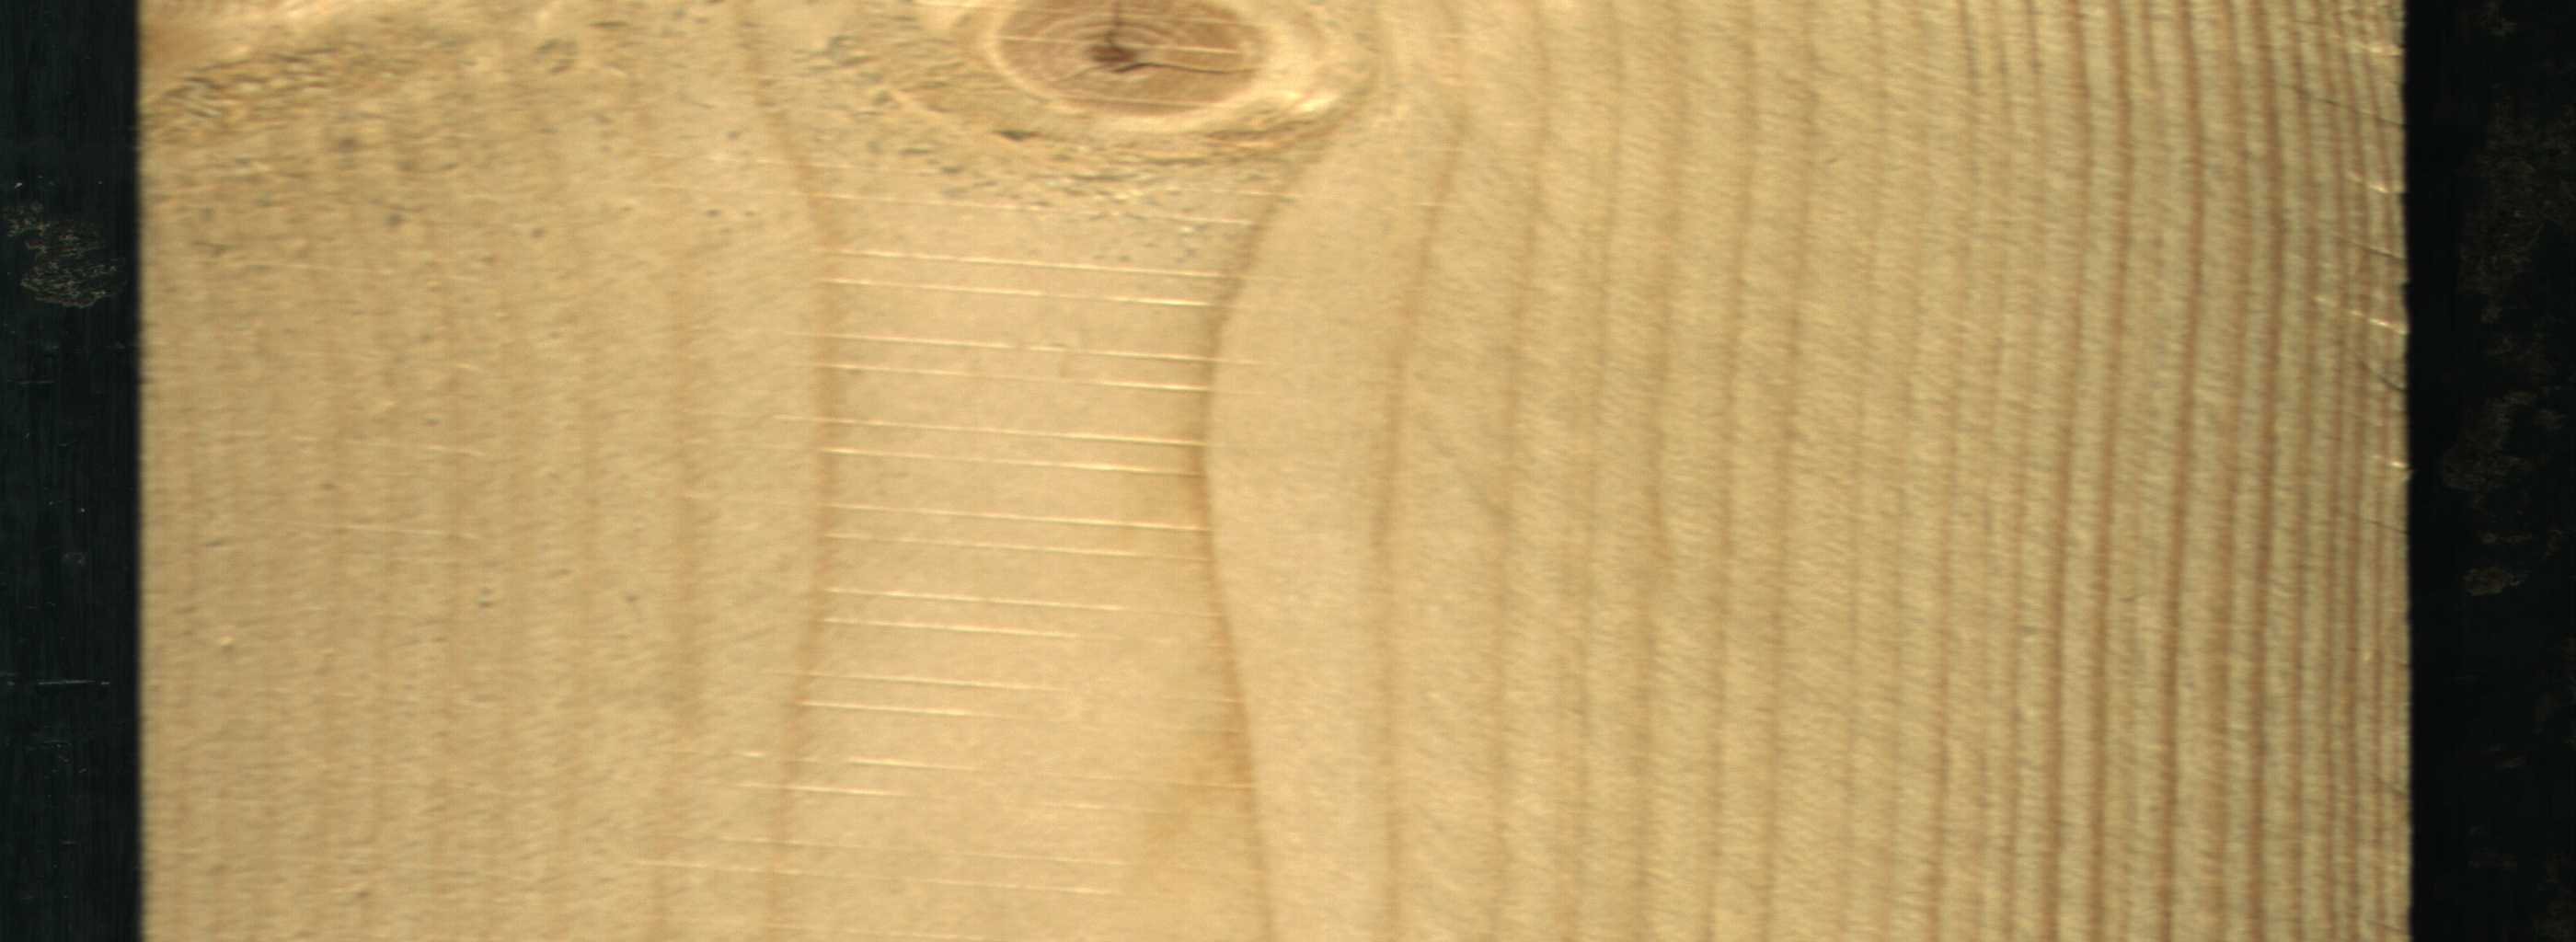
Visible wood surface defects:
knot_with_crack